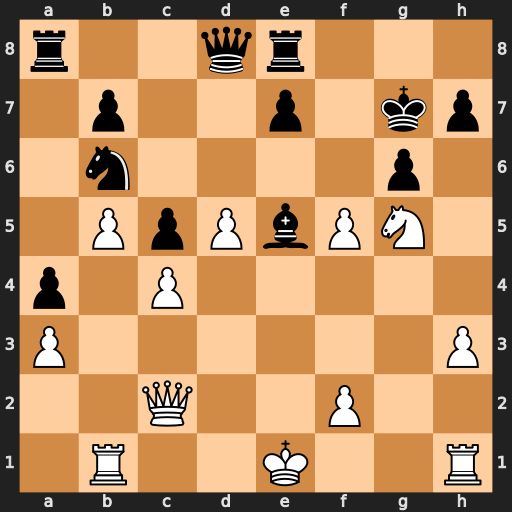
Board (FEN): r2qr3/1p2p1kp/1n4p1/1PpPbPN1/p1P5/P6P/2Q2P2/1R2K2R
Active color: w
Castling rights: K
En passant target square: -
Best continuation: Ne6+ Kh8 Nxd8